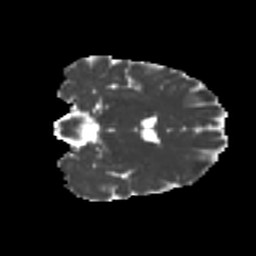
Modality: MD
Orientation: coronal
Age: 49
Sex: female
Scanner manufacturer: ge
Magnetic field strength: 3 T
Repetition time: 7.8 s
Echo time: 0.0611 s